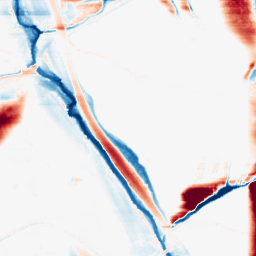
Category: morphological
Decomposition family: morphological_rect
Decomposition parameters: operation: average
width: 50
height: 5
Upsampling method: linear_exact
Upsampling parameters: scale: 4
Upsampling scale: 4